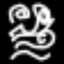
Label: squiggle